Question: As you can see below, there is a weird displaying problem on the maps I made using ggplots. The same problem seems to happen with any projection.

Here is the code:
Only the packages 'maps' and 'ggplot2' are needed
'''
mapWorld <- borders("world", colour="gray50", fill="black")
ggplot() + mapWorld +
coord_map("mercator") +
ylim(-90,90)
'''
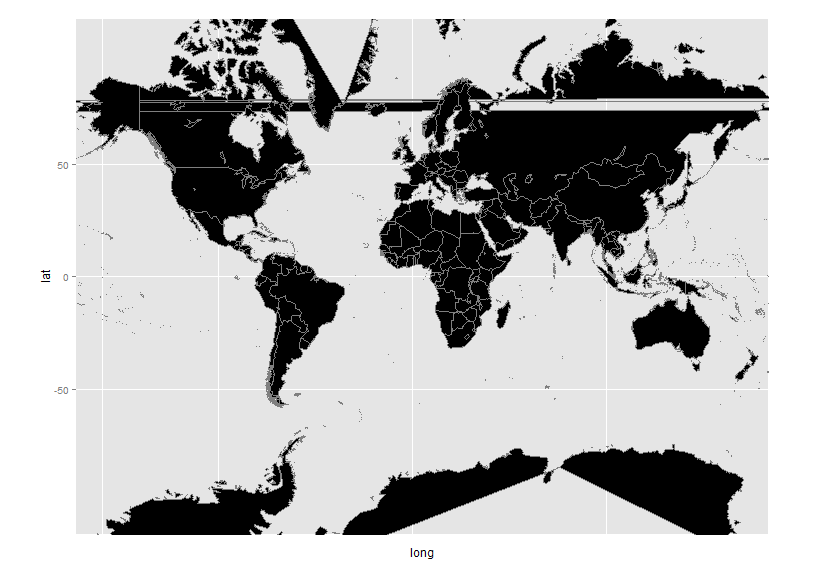
Answer: Apparently the problem is caused by the polygons that cross the 0 coordinate, the place in which the world merges. R dont knows how to close those polygons and projects them all around the world.
This method recreates the polygons and prevents them from crossing the 0 coordinate (xlim and ylim). It works with any kind of projection.
'''
require(ggplot2)
require(PBSmapping)
require(data.table)
mapWorld <- map_data("world")
setnames(mapWorld, c("X","Y","PID","POS","region","subregion"))
worldmap = clipPolys(mapWorld, xlim=xlim,ylim=ylim, keepExtra=TRUE)
ggplot() + geom_polygon(data = mapWorld, aes(X,Y,group=PID))
'''